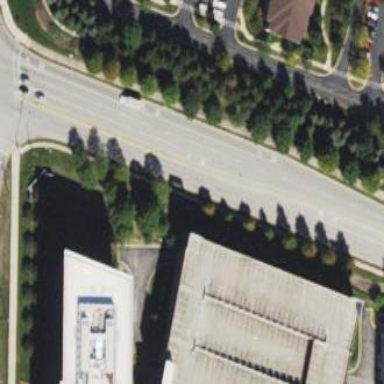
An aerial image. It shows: Kerb serving as barrier.